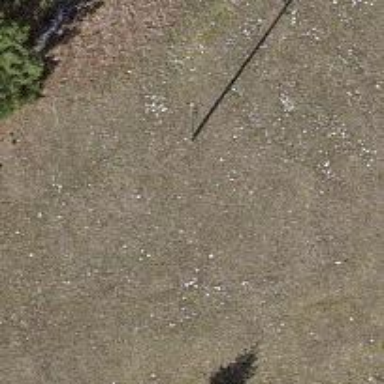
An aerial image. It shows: Power pole.